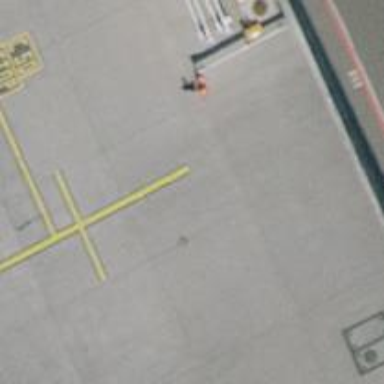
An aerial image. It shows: Airport parking position.